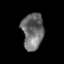
Tissue: prostate
Cell type: Myeloid cells
Senescence score: 0.1935
Nuclear area (px): 763
Mean DAPI intensity: 109.767